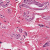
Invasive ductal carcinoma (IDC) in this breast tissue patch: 0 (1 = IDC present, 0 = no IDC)